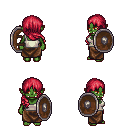
a pixel art fantasy rpg character, female body template, orc, green skin, white pirate shirt, robe skirt, ruby red right-swept hairstyle, shield, four views (front, back, left, right), 2x2 character sprite sheet, small pixel art, hard edges, no anti-aliasing